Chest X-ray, PA view. Patient: 40 years old, sex M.
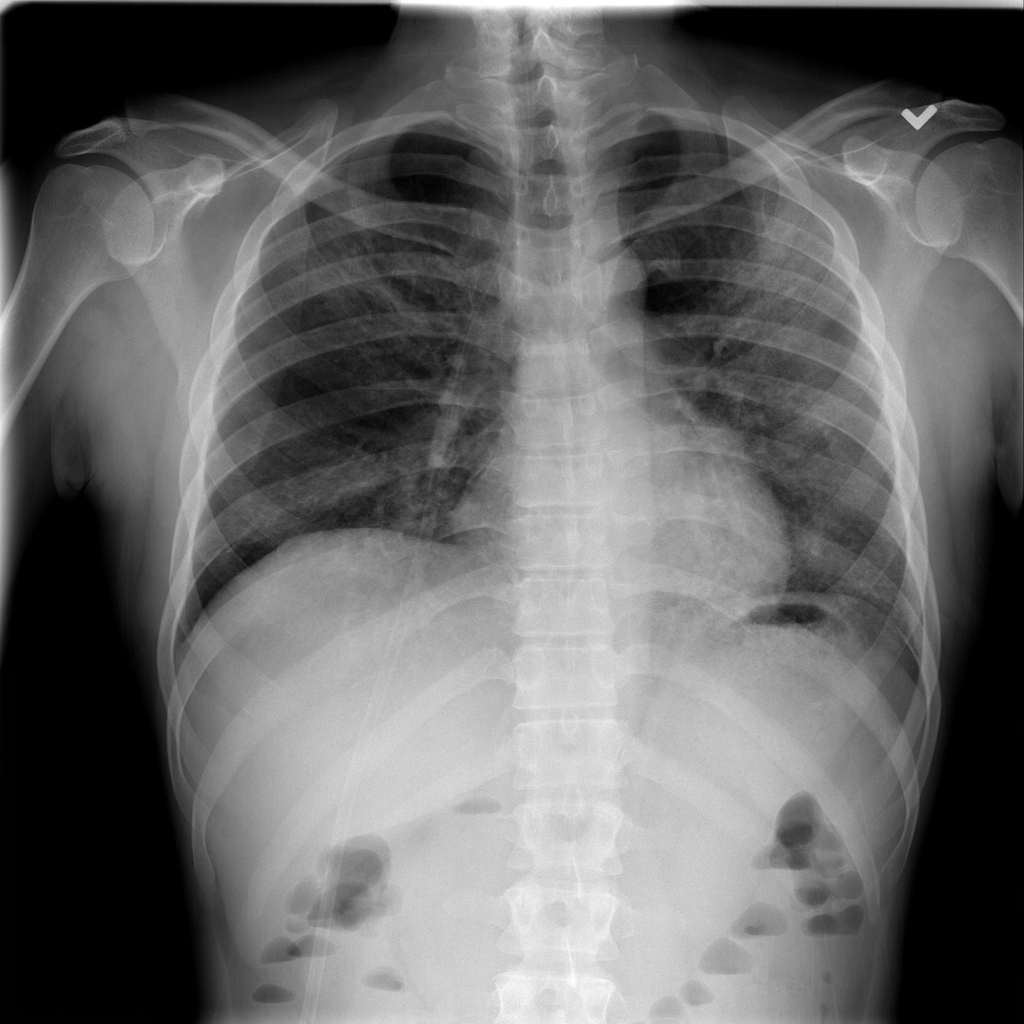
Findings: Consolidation